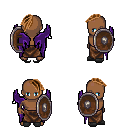
a pixel art fantasy rpg character, male body template, human, dark skin, purple wings, robe skirt, brown long mohawk hairstyle, gray slippers, shield, four views (front, back, left, right), 2x2 character sprite sheet, small pixel art, hard edges, no anti-aliasing